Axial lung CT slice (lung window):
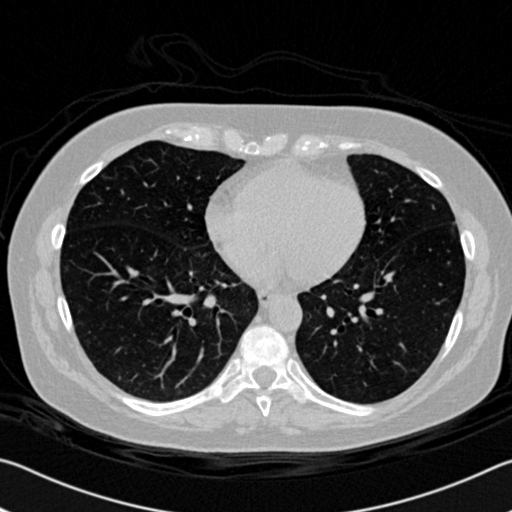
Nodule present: no